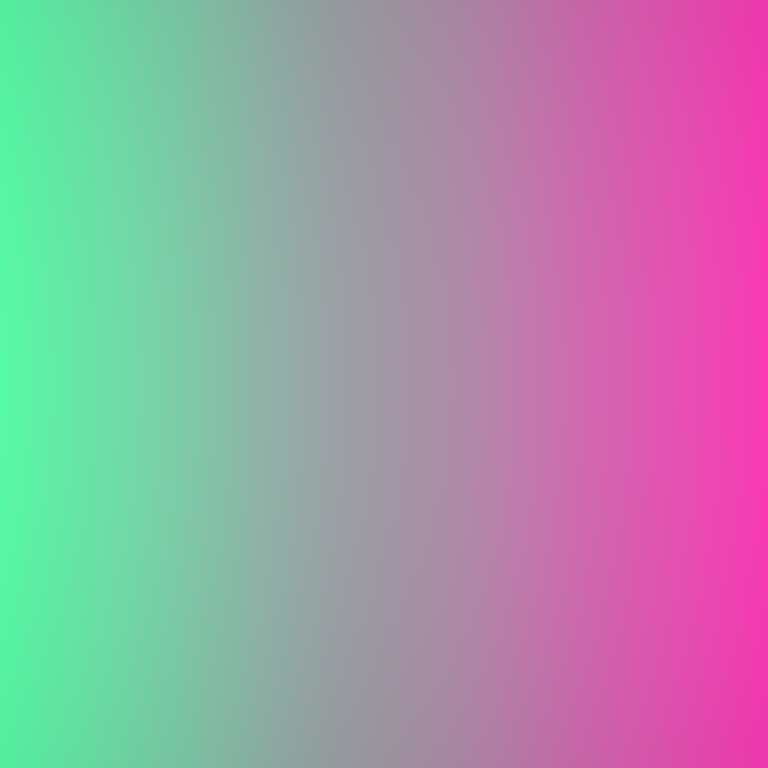
Abstract light effect, smooth gradient from vibrant green to bright pink, energetic atmosphere, soft blend, no room, no furniture, no objects.